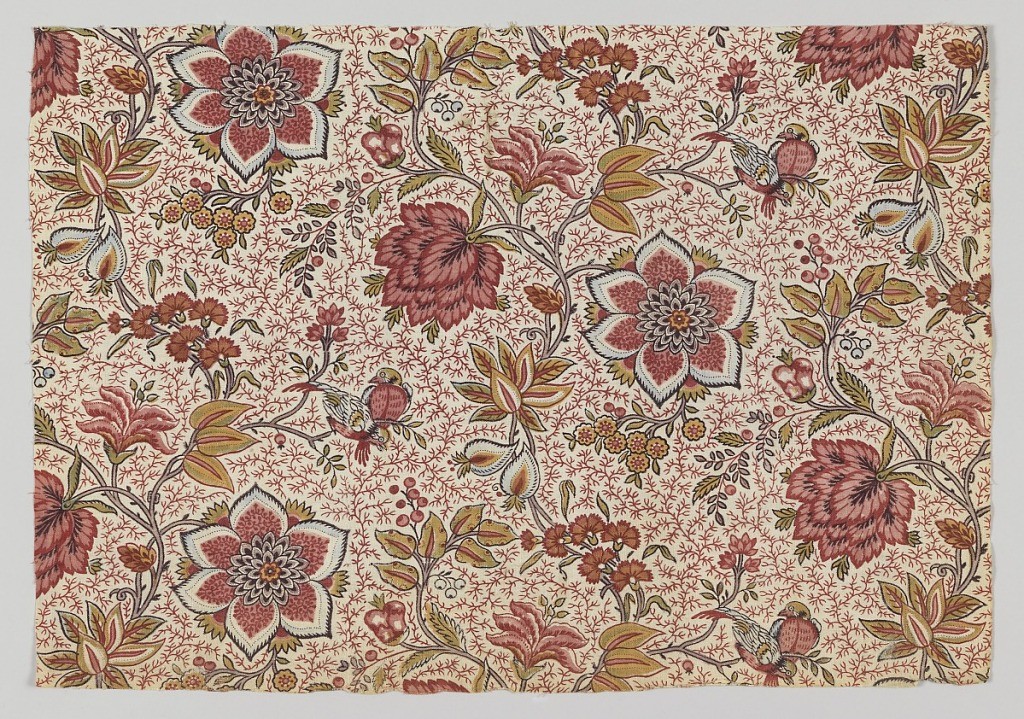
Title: Textile
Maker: Oberkampf & Cie., Jouy-en-Josas, France, 1759–1815
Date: ca. 1785
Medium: linen warp, cotton weft Technique: block printed on plain weave foundation
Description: Fragment of printed cotton with an all-over design of intertwining branches with large, exotic flowers and pairs of birds; background is filled with fine red vine. In blue, green, yellow, and several shades of purple, red and pink on an off-white ground.